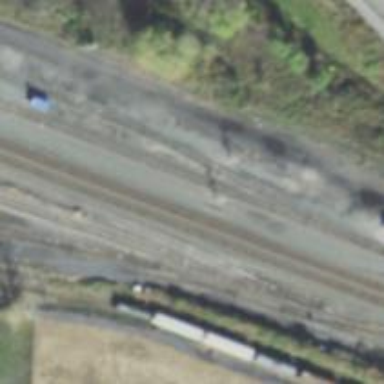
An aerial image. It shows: Railway siding for service.